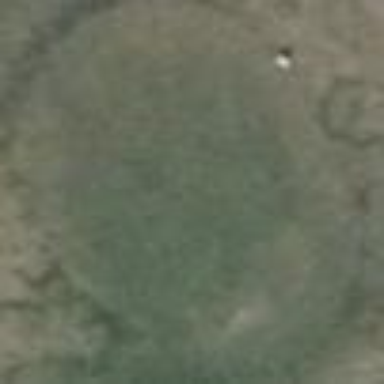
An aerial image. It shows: Golf tee.